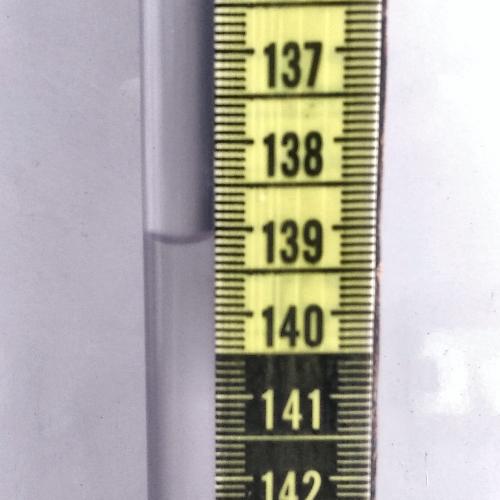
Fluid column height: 139.1 cm